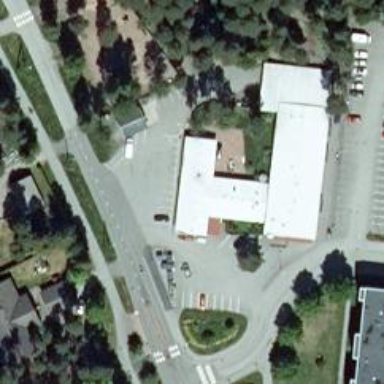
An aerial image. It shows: Convenience shop.